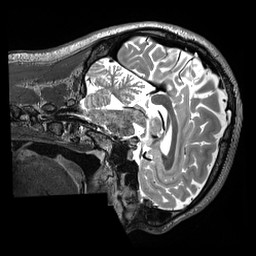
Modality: T2w
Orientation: sagittal
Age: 24
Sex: male
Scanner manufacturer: siemens
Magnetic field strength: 3 T
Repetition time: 3.2 s
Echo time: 0.564 s